Field crop: maize
Growth stage: 1
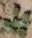
Species: chenopodium